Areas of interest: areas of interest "Zhong Research Institute Community"
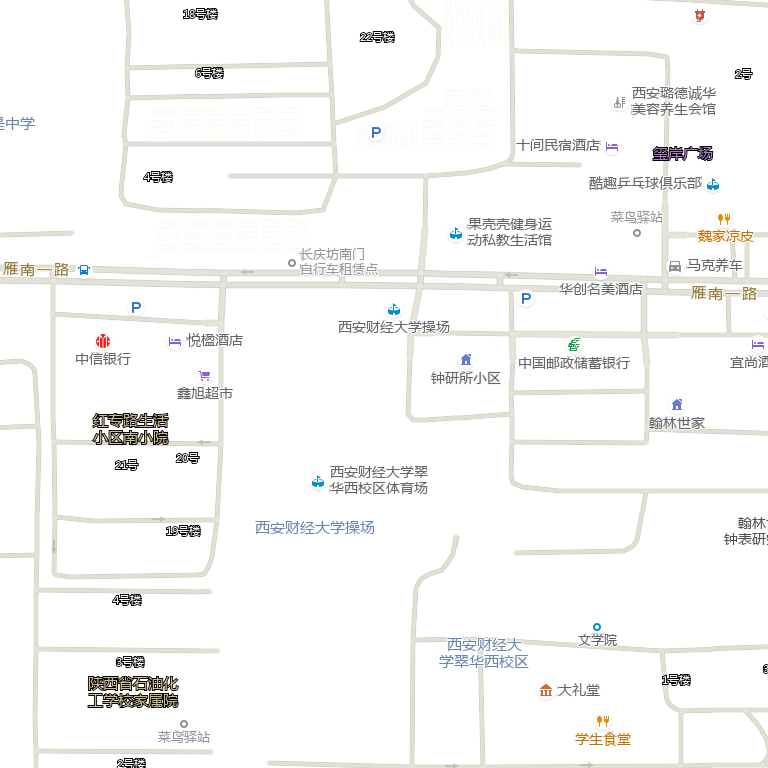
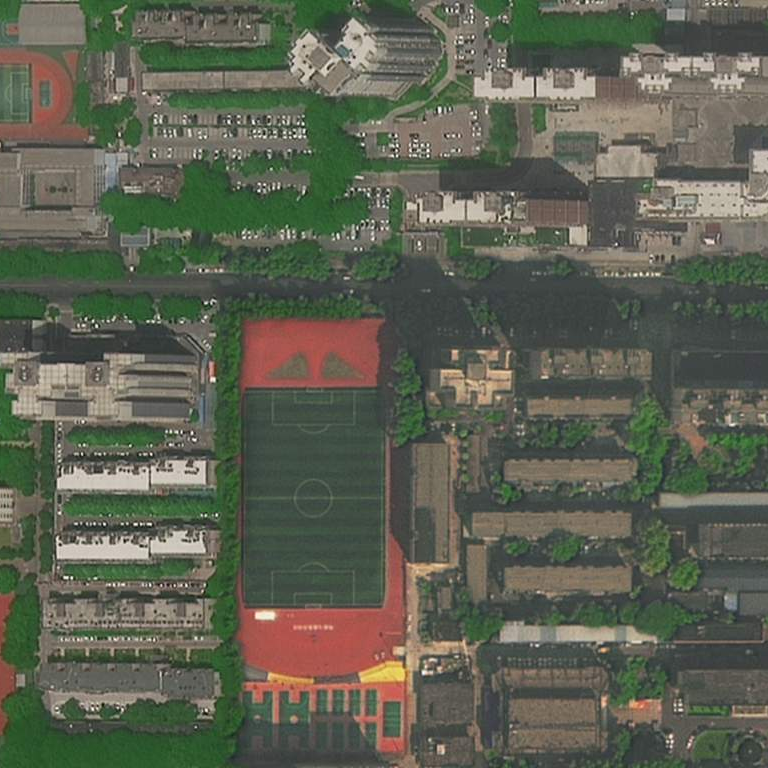